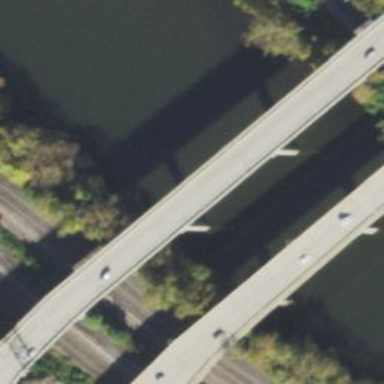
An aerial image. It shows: Bridge with beam structure.